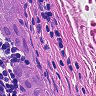
Metastatic tissue present: yes